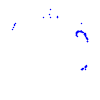
Particle: kaon